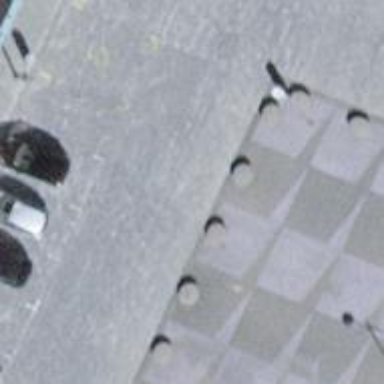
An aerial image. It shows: Bollard.